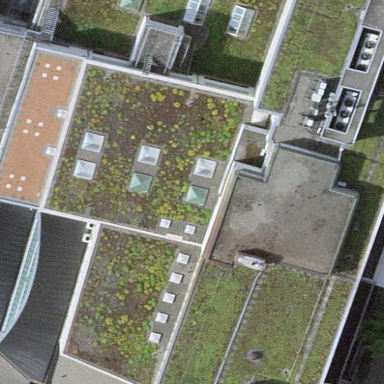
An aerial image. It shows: University building with flat roof.